二年级 · 算术
根据苹果的个数写算式。

加法算式: $(\quad)$;

乘法算式: ( )或( ), 用到的乘法口诀是( )。
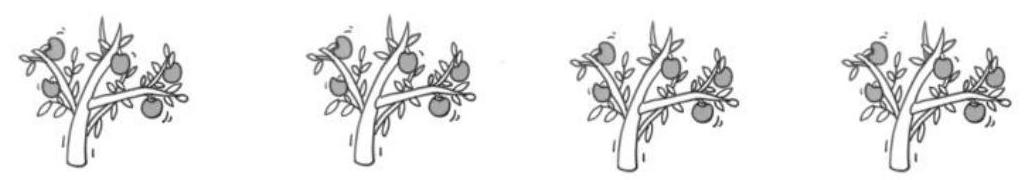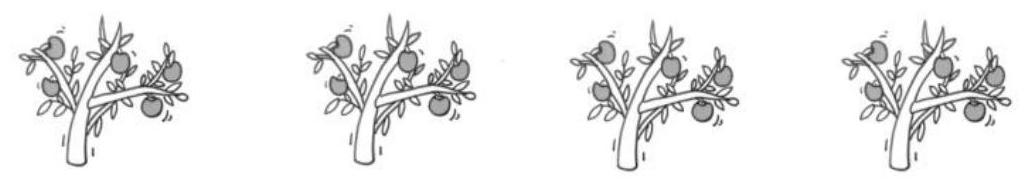
答案: $5+5+5+5=20 \quad 4 \times 5=20 \quad 5 \times 4=20 \quad$ 四五二十

【分析】根据图片可知: 一棵树上有 5 个苹果, 一共有 4 棵树, 也就是 4 个 5 相加, 也用乘法表示,列式为: $4 \times 5$ 或 $5 \times 4$, 利用乘法口诀即可求出答案。

【详解】由分析可得:

加法算式: $\quad(2+5+5+5=20) ;$

乘法算式: $(4 \times 5=20)$ 或 $(5 \times 4=20)$, 用到的乘法口诀是（四五二十）。

【点睛】主要考查了乘法口诀“四五二十”的实际应用, 要熟练掌握。